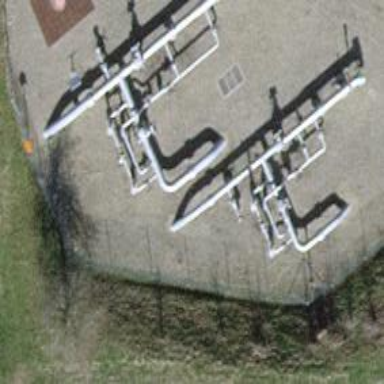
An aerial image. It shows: Pipeline structure.